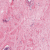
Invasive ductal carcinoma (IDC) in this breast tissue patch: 0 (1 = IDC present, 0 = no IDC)